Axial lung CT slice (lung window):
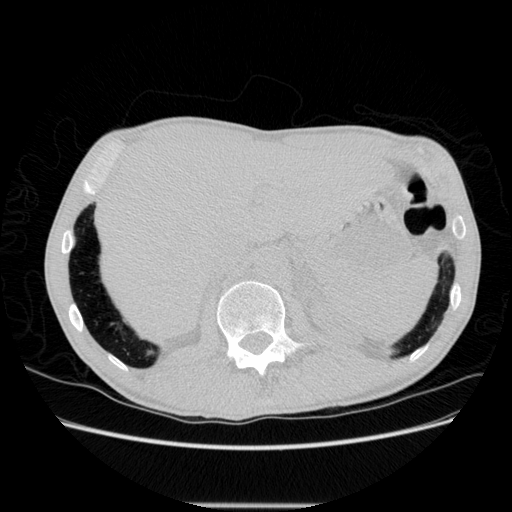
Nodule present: no